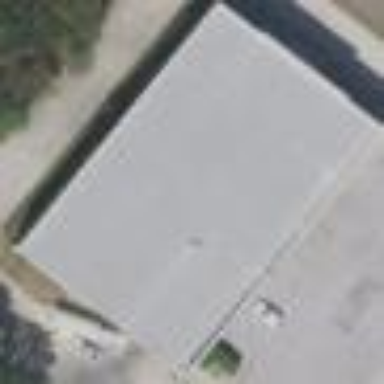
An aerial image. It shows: Building.